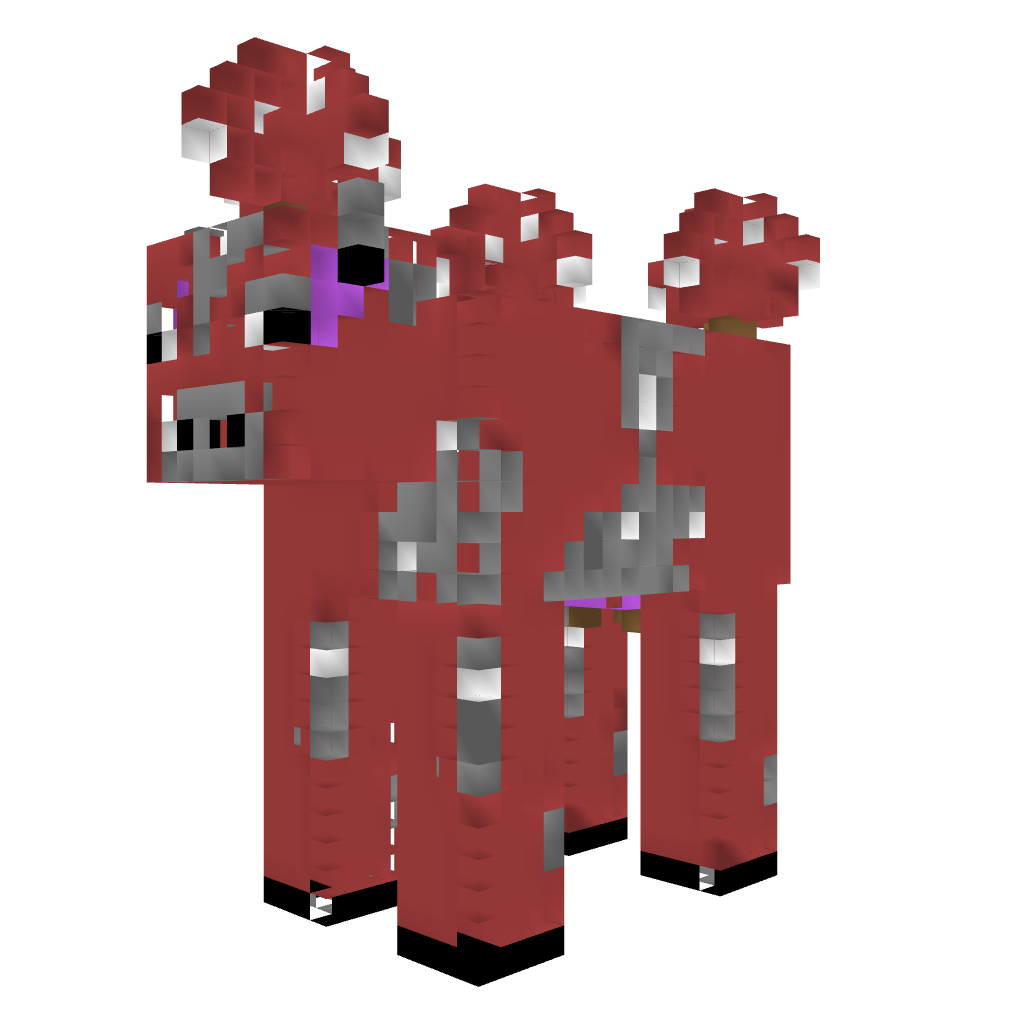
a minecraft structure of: Mooshroom cow high quality